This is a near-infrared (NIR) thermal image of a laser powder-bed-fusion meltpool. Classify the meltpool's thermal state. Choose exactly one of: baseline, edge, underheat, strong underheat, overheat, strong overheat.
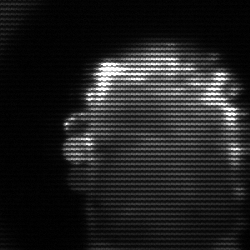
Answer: baseline